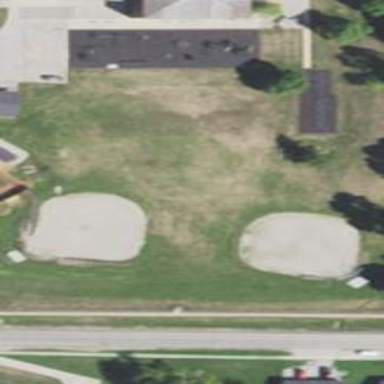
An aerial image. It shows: Softball pitch for leisure sports.